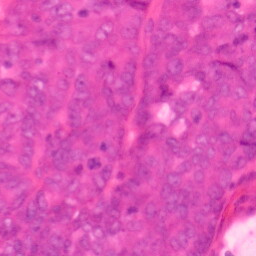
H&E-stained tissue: Colon